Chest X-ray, PA view. Patient: 69 years old, sex F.
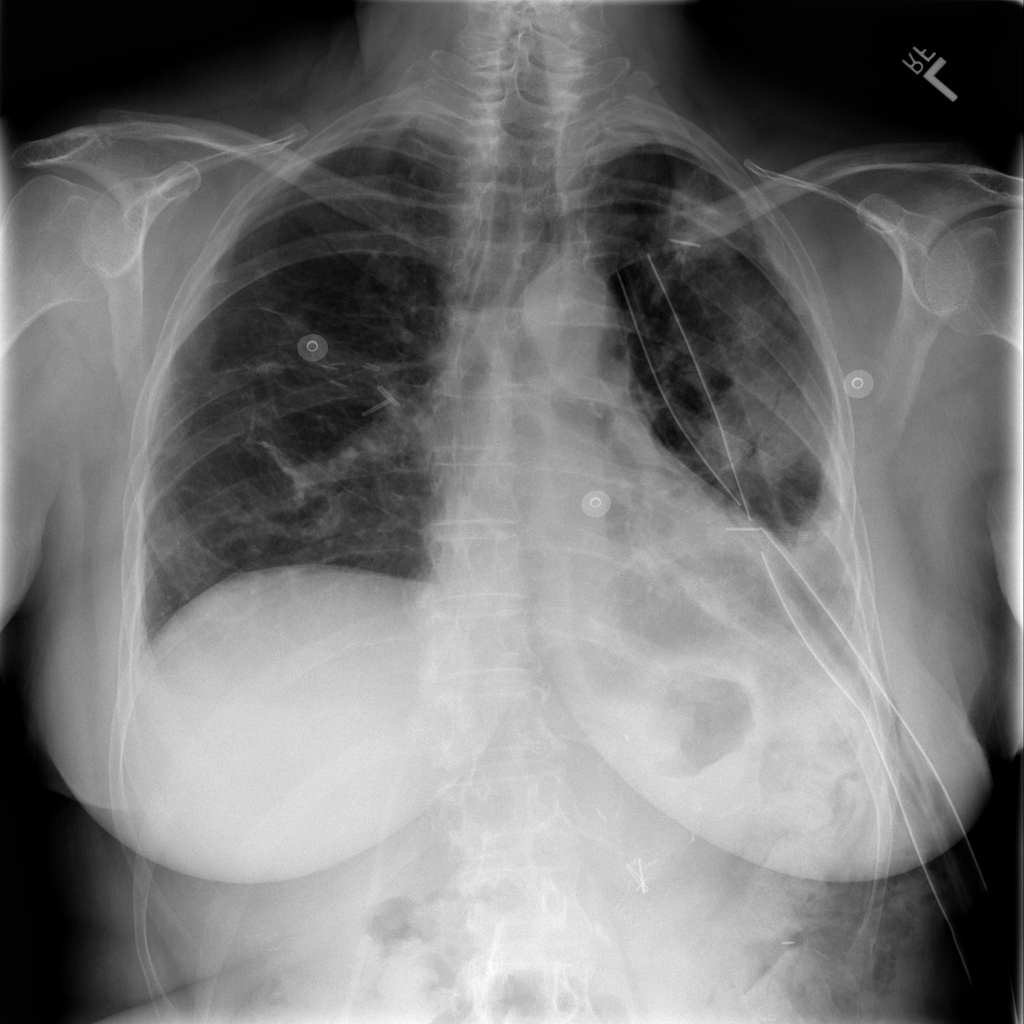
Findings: No Finding